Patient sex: F
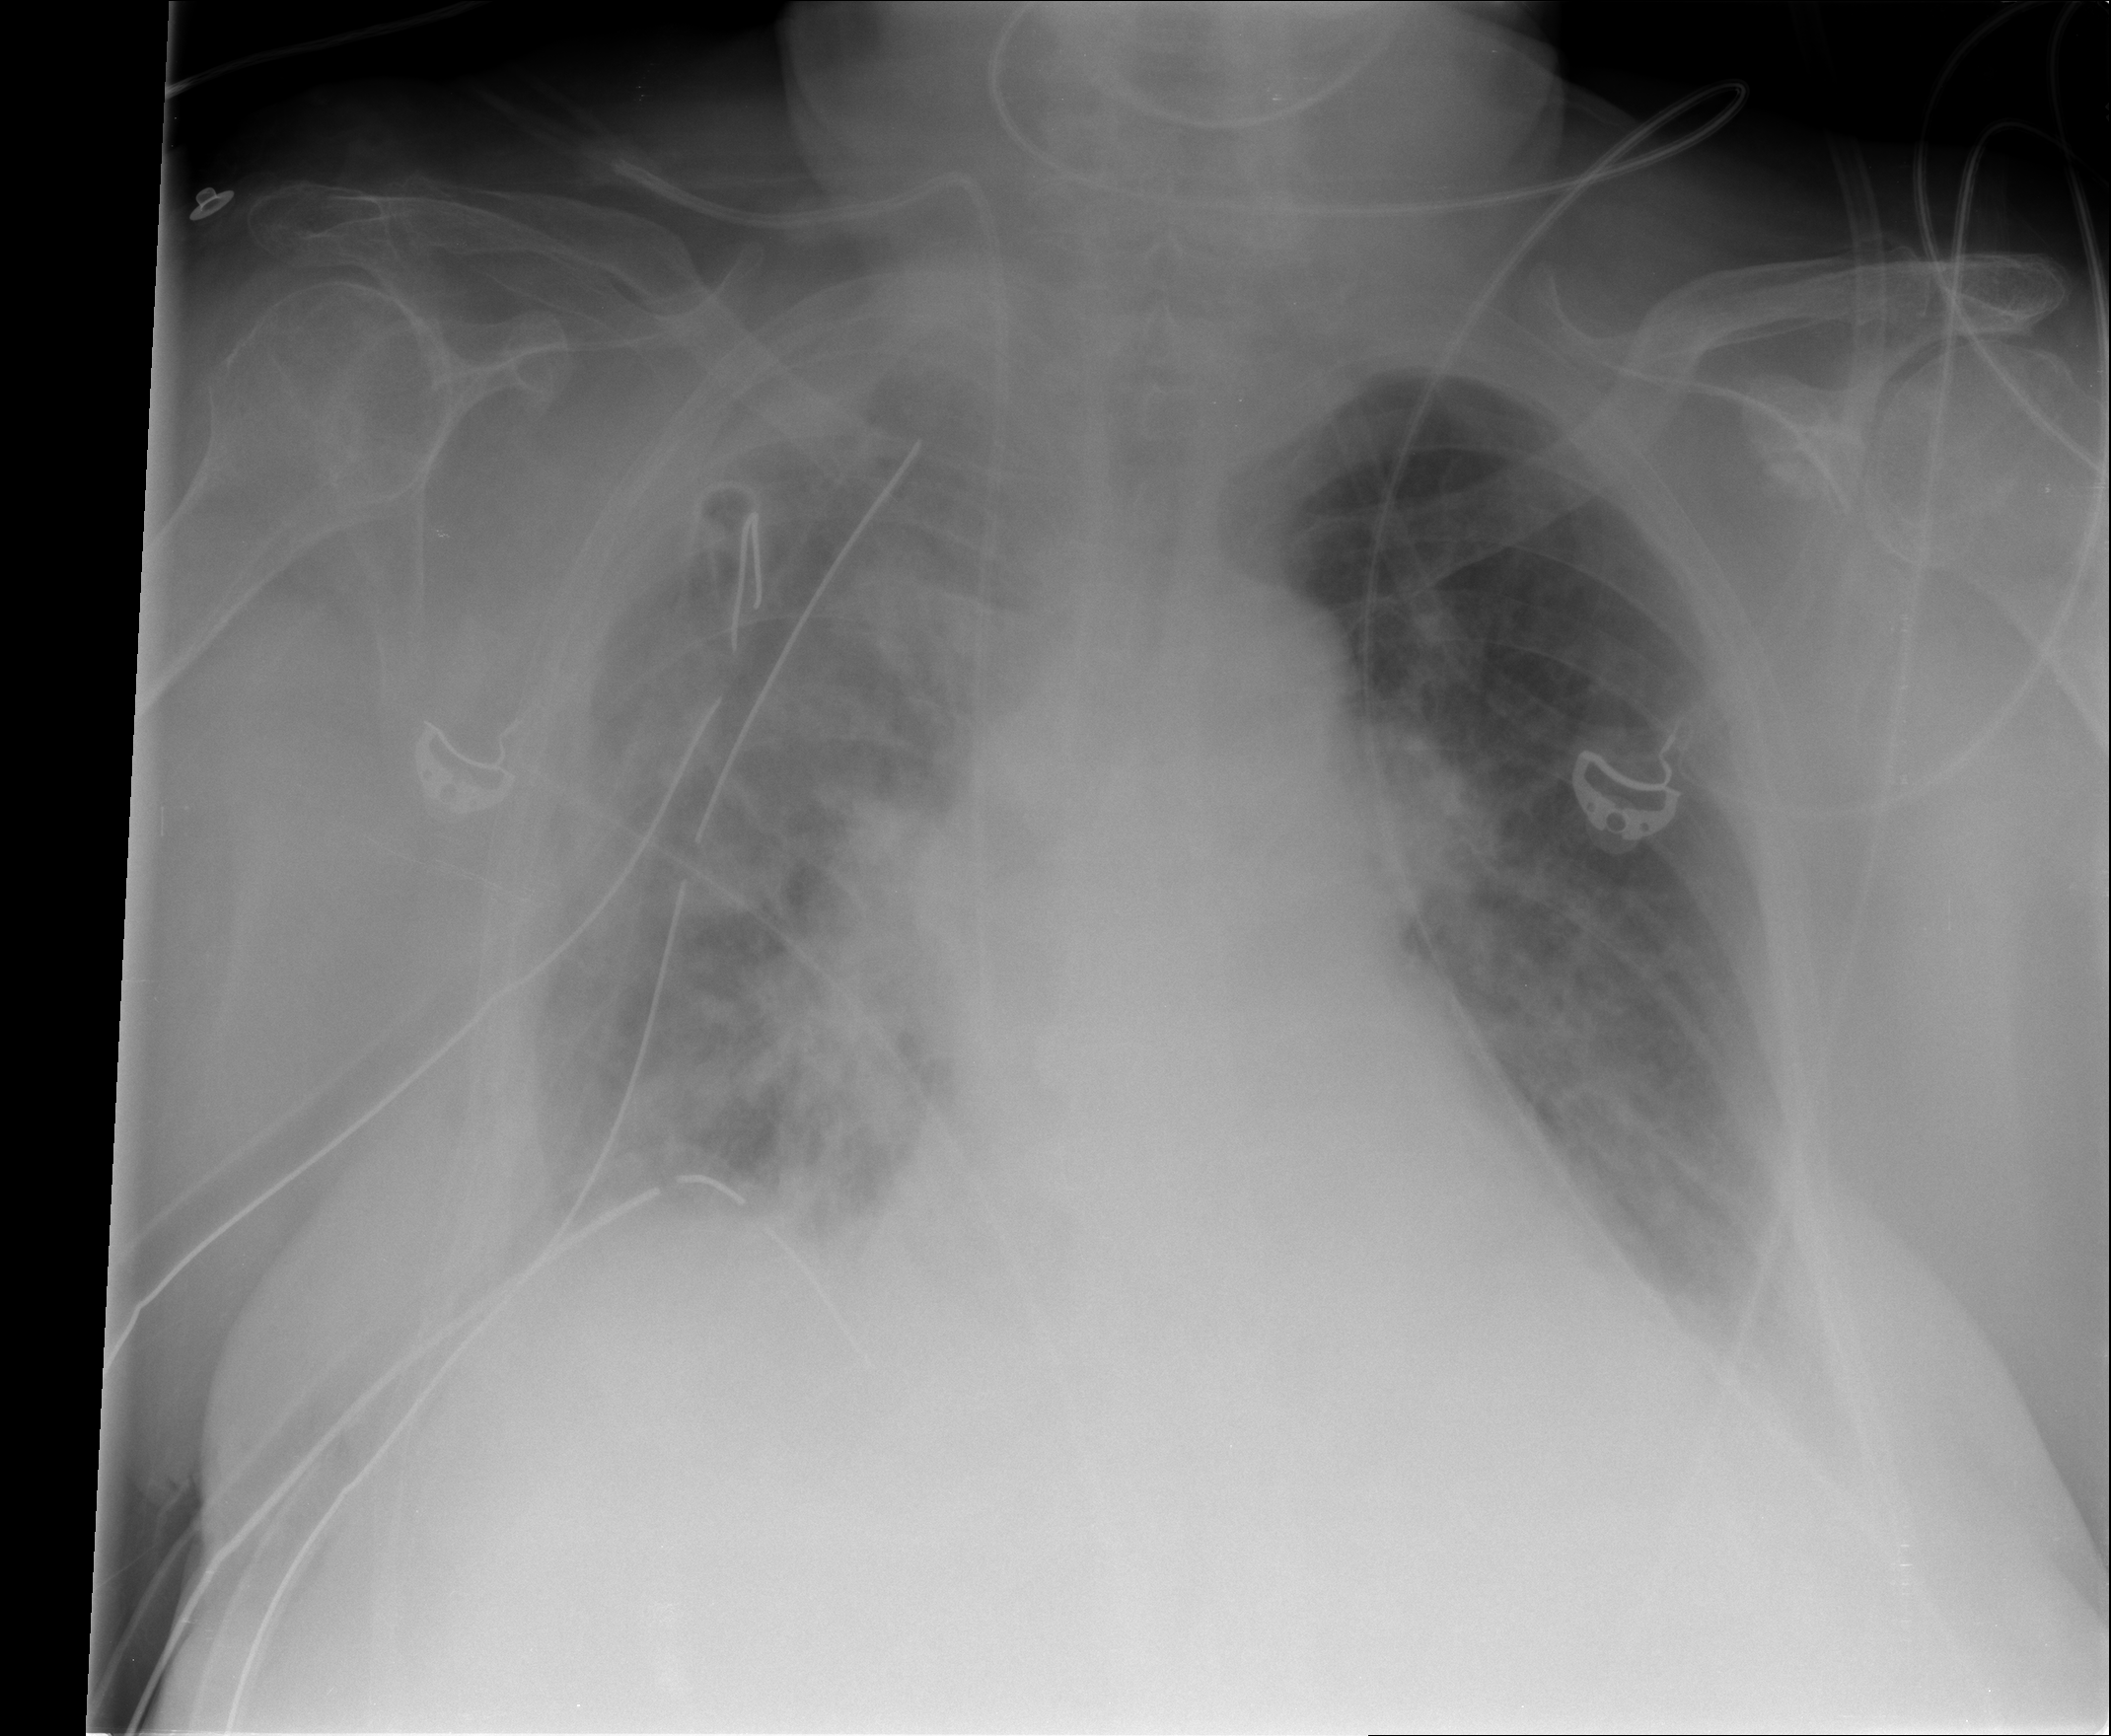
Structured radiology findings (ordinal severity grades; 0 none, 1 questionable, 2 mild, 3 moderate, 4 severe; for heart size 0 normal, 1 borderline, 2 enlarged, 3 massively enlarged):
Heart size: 1
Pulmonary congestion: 2
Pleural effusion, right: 2
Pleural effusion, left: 1
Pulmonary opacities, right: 2
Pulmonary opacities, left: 1
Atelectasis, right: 3
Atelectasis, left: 1